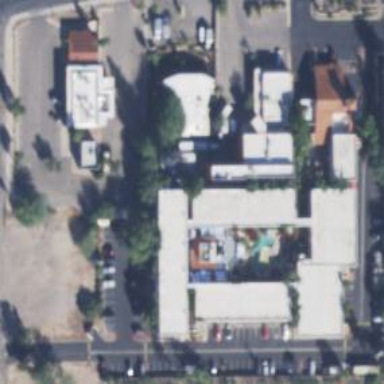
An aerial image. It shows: Hotel.